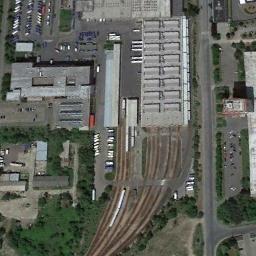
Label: railway_station